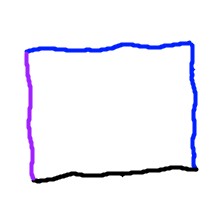
Shape: rectangle